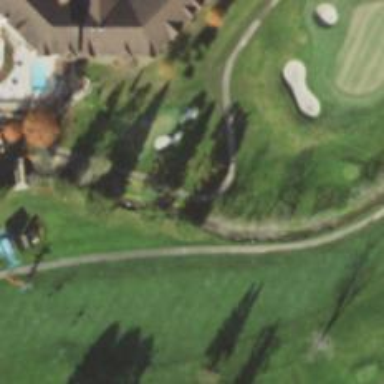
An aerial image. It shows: Path designated for golf carts.